Interaction volume radius: 5 \u00c5
Interaction volume height: 15 \u00c5
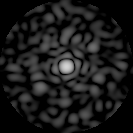
Disorder parameter: 0.8593